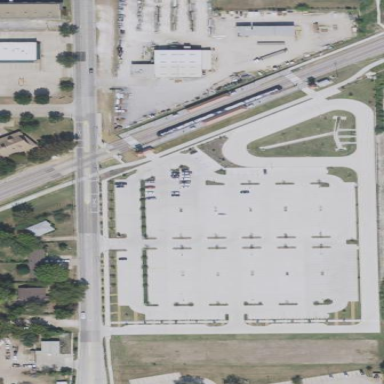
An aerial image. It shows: Parking area with surface dedicated for park and ride.